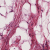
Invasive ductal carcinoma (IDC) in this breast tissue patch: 0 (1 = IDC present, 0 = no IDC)